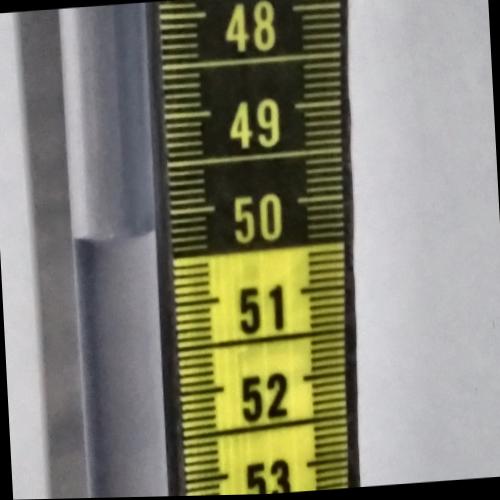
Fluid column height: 50.2 cm